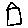
Label: house